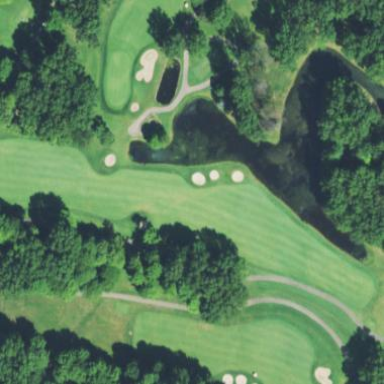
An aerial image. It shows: Golf fairway surrounded by grass.